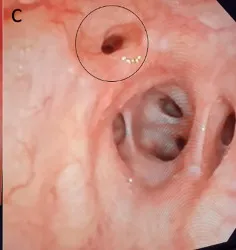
Shows bronchoscopic images after dilatation and 1 month later showing complete healing of bronchial tear.
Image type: endoscopy (airway_endoscopy)